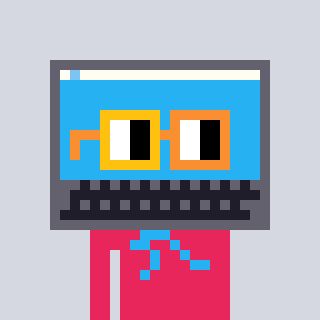
a pixel art character with square yellow and orange glasses, a laptop-shaped head and a redpinkish-colored body on a cool background